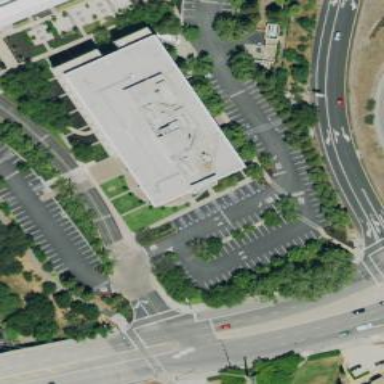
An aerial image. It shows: Government office.